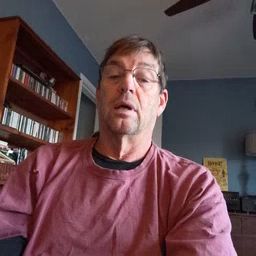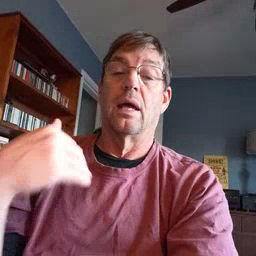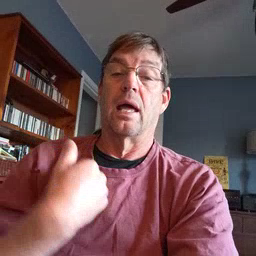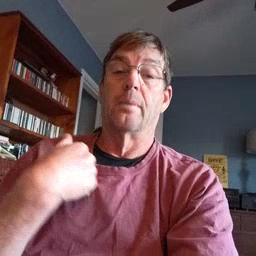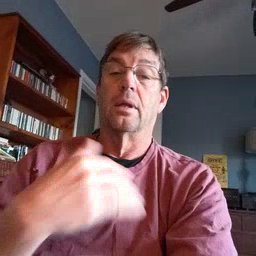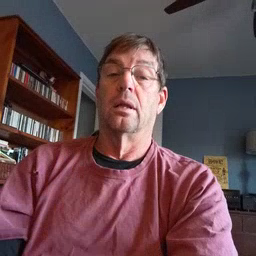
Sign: animal